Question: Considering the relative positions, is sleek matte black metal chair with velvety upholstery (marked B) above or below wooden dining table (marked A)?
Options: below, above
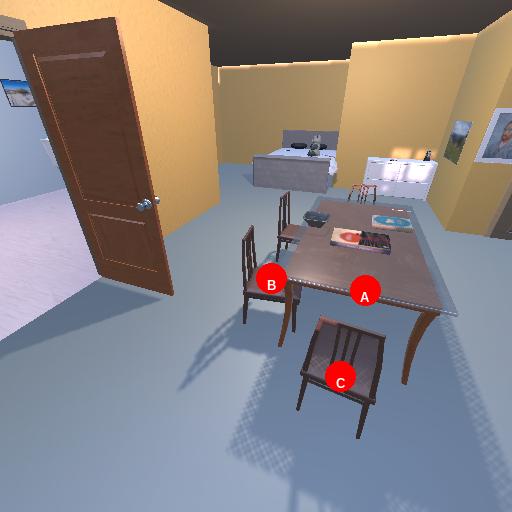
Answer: below